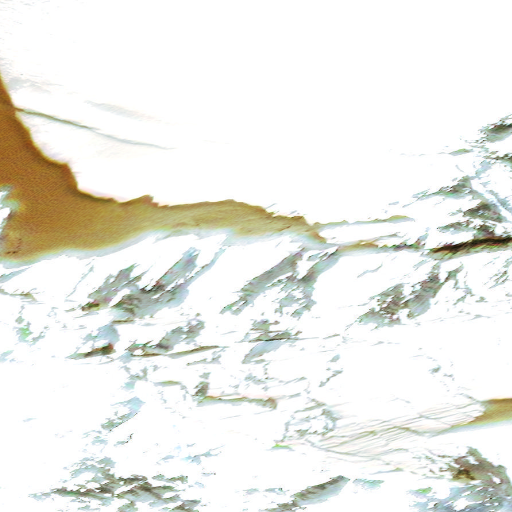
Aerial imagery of mountain in Alaska named Mount Hesperus containing only unknown